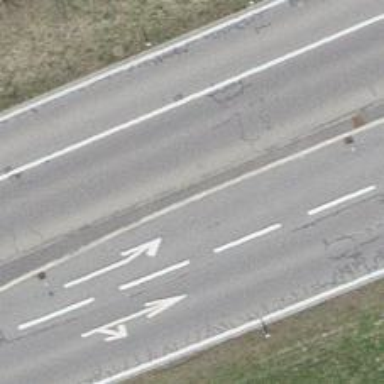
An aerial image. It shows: Secondary road with asphalt surface.